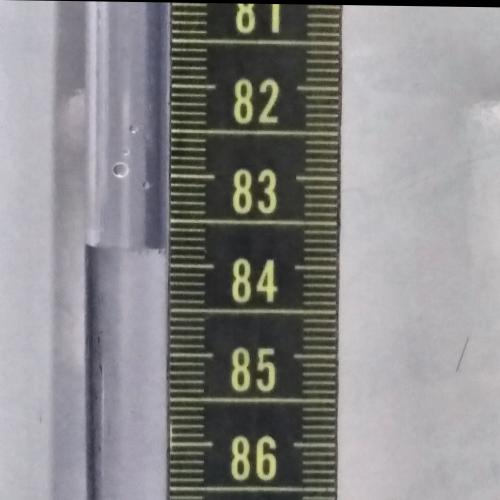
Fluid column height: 83.8 cm